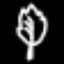
Label: leaf